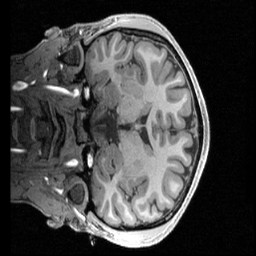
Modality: T1w
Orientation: coronal
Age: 21
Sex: male
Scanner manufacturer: siemens
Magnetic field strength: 3 T
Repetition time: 2.4 s
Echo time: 0.00224 s